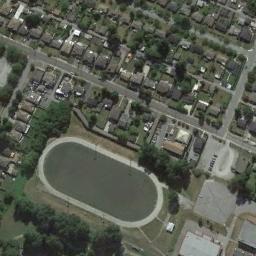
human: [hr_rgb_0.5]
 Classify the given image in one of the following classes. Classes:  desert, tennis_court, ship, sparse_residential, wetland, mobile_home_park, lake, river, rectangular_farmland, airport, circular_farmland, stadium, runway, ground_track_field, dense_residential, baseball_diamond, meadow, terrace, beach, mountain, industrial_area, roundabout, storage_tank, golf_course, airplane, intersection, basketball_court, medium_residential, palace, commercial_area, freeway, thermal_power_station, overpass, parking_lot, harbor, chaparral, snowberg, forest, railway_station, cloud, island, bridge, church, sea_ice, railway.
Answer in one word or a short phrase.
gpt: ground_track_field